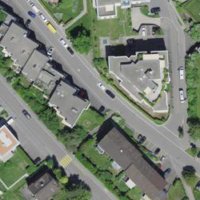
EUNIS habitat code: 54
Species observed at this site:
Hesperis matronalis